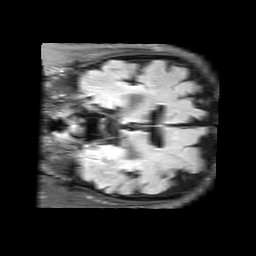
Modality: FLAIR
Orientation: coronal
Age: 72
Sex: male
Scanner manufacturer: philips
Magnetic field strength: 3 T
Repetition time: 11 s
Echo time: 0.125 s